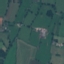
Land use / land cover: Pasture